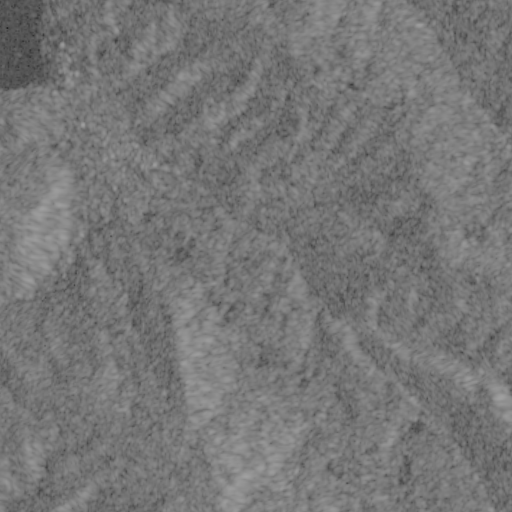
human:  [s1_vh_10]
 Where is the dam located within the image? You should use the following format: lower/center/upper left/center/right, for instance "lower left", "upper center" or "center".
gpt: The dam is located in the center left of the image.
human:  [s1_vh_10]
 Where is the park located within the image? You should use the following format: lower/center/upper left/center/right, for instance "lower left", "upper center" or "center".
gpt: The park is located in the upper left of the image.
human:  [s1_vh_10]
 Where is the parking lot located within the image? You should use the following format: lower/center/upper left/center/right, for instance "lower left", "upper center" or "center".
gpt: The parking lot is located in the upper left of the image.
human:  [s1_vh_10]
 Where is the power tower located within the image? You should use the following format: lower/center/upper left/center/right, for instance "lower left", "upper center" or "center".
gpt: There is no power tower in the image.

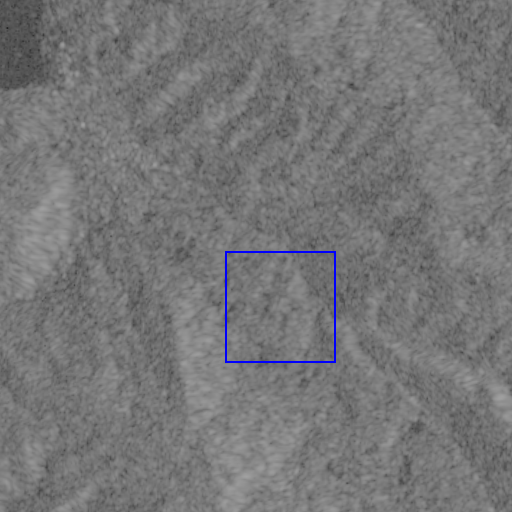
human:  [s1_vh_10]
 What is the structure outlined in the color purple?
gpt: There is no purple outline.
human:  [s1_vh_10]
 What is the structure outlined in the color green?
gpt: There is no structure outlined in green.